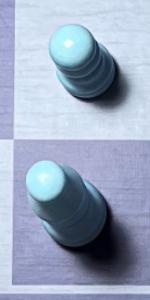
Label: Bishop_White